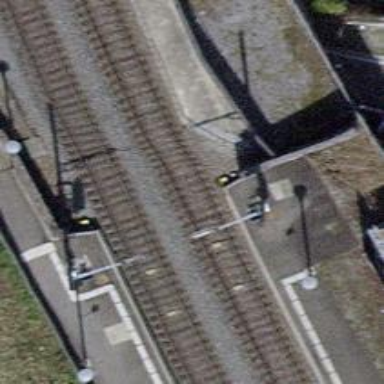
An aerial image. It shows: Single-track railway bridge with electrified contact line.